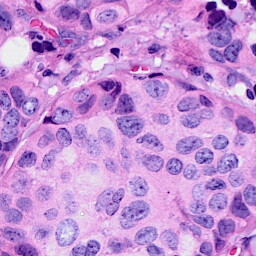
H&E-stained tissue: Breast